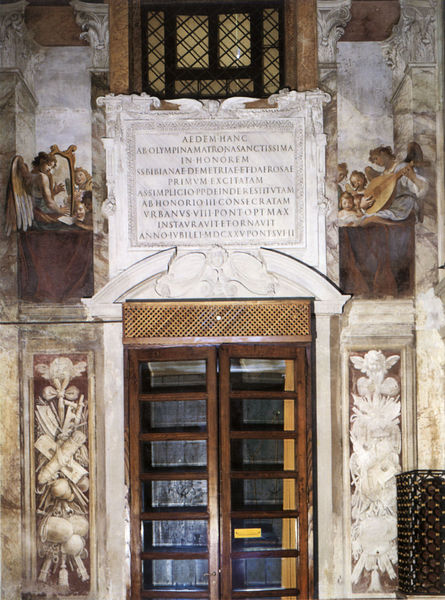
Titel: Musizierende Engel
Künstler: Agostino Ciampelli
Standort: Rom, Kirche St. Bibiana (EU - I - Latium)
Schlagwörter: menschen, blumen, fenster, marmor, tür, weiss, malerei, wand, barock, stein, innenraum, instrument, gitter, klassizismus, instrumente, musik, renaissance, engel, relief, schrift, bogen, italien, türe, inschrift, verzierung, wandmalerei, stuck, tor, foto, fotografie, eingang, portal, wappen, skelett, grab, fresken, florenz, bibliothek, sammlung, fresko, wunderkammer, laute, harfe, leier, stei, harfen, michelangelo, kriche, latein, embleme, epitaphien, skalett